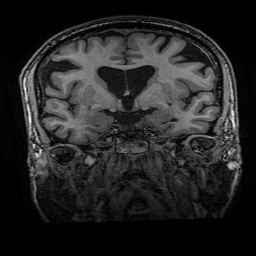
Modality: T1w
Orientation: sagittal
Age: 78
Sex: male
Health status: healthy
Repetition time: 2.53 s
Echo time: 0.0034 s